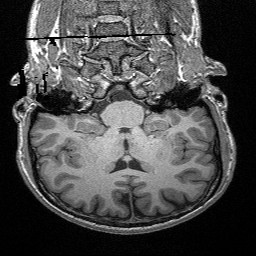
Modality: T1w
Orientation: sagittal
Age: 25
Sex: male